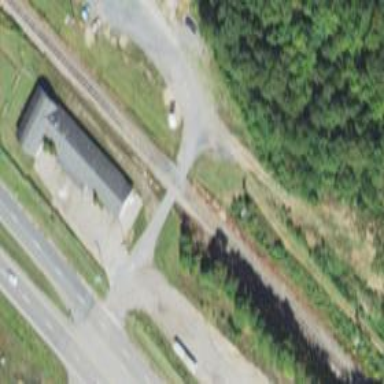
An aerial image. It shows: Railway level crossing.